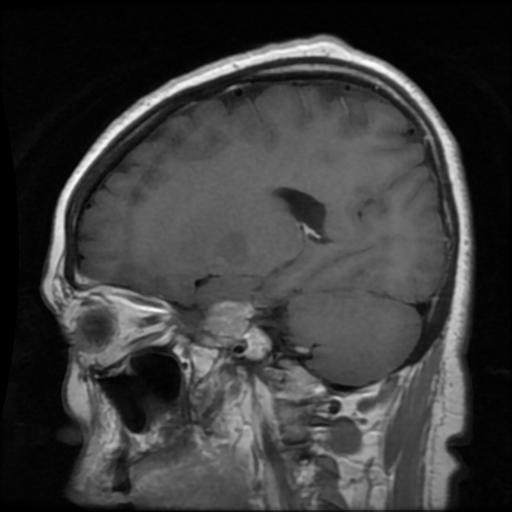
Label: pituitary